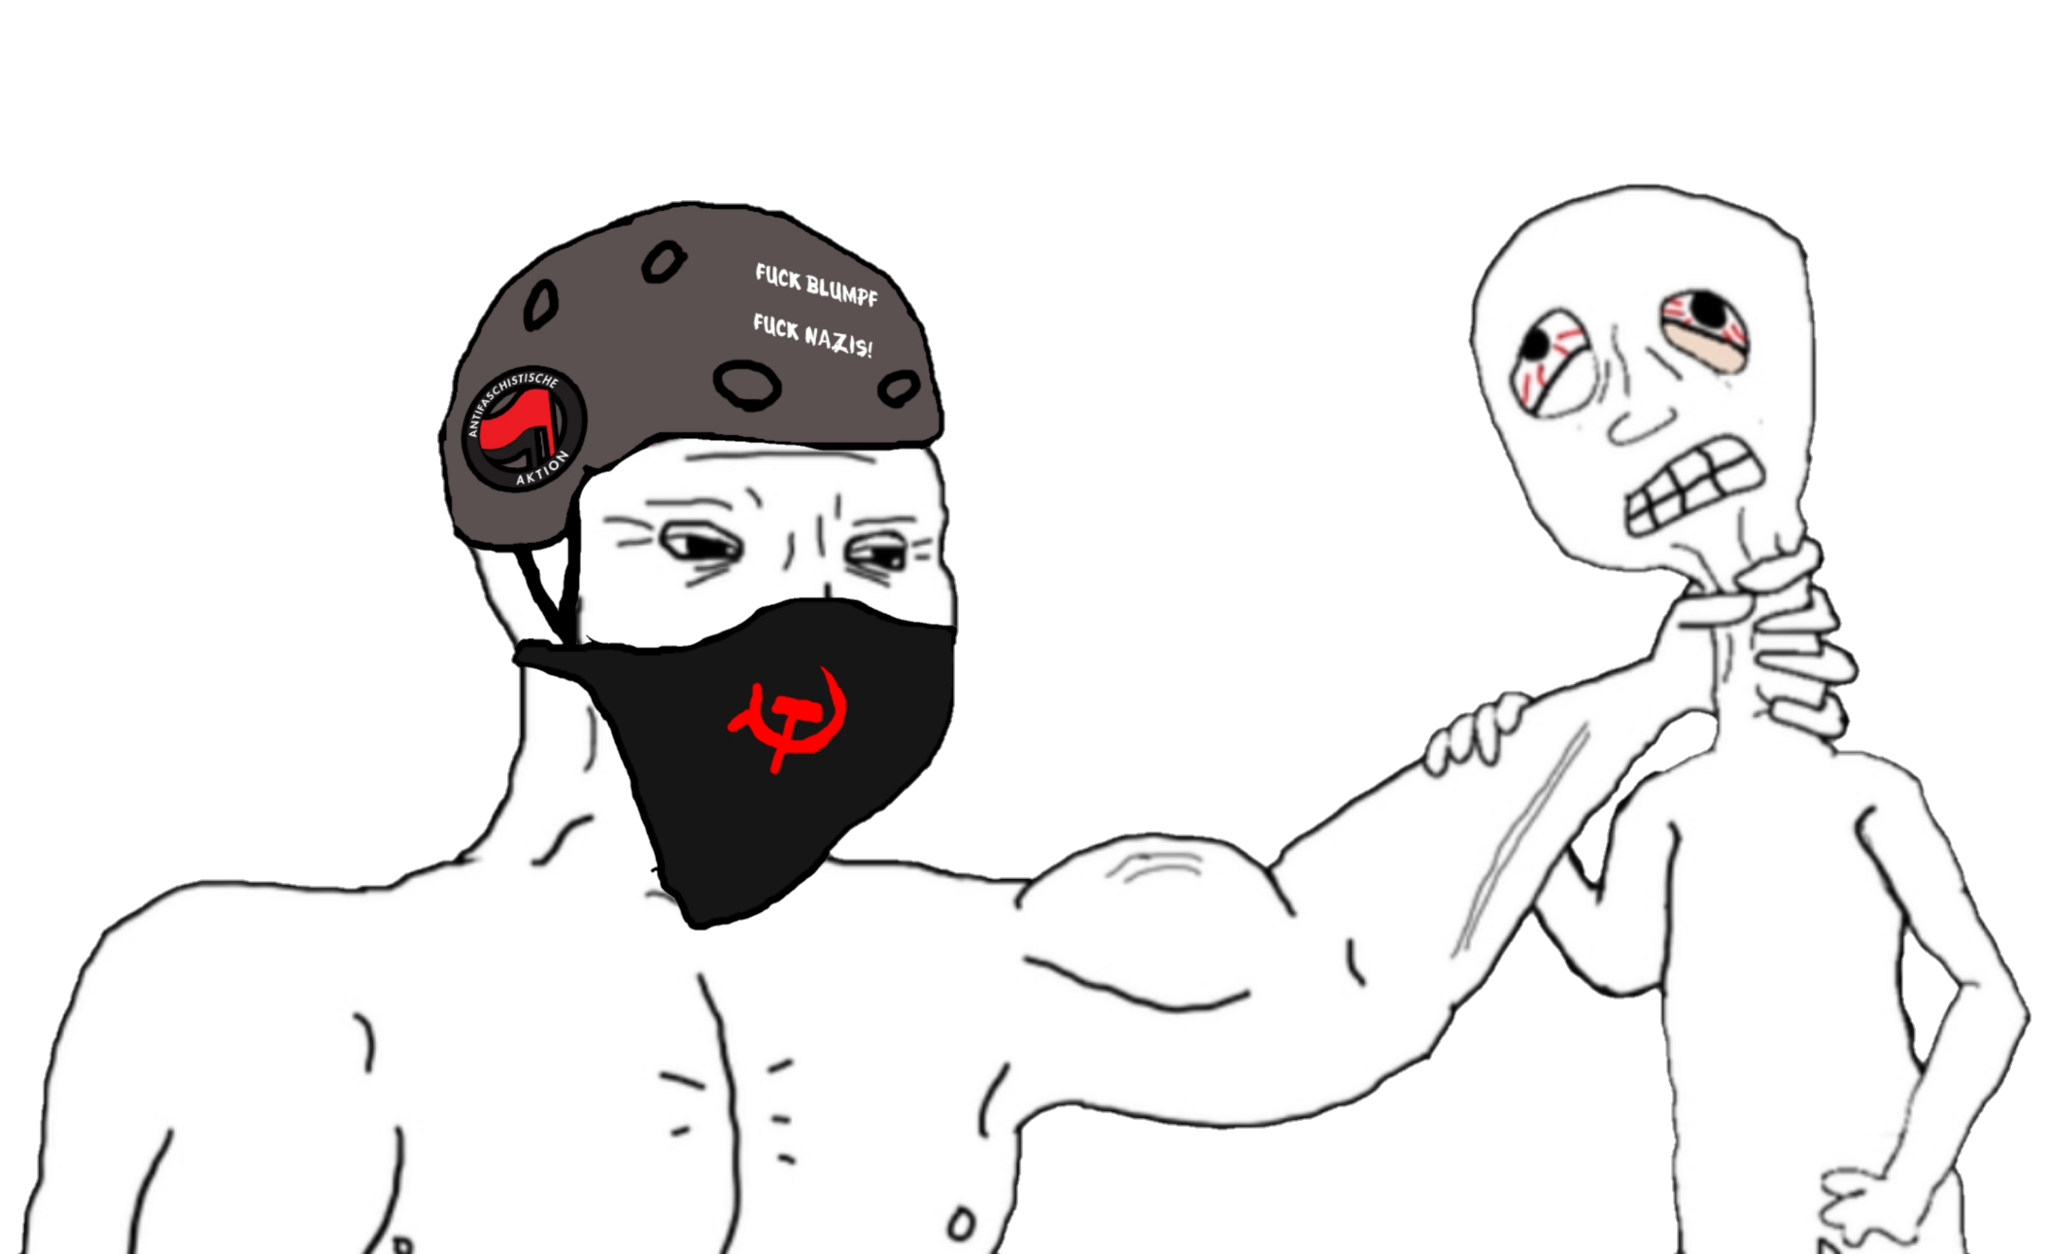
Label: 5_Stronkjak